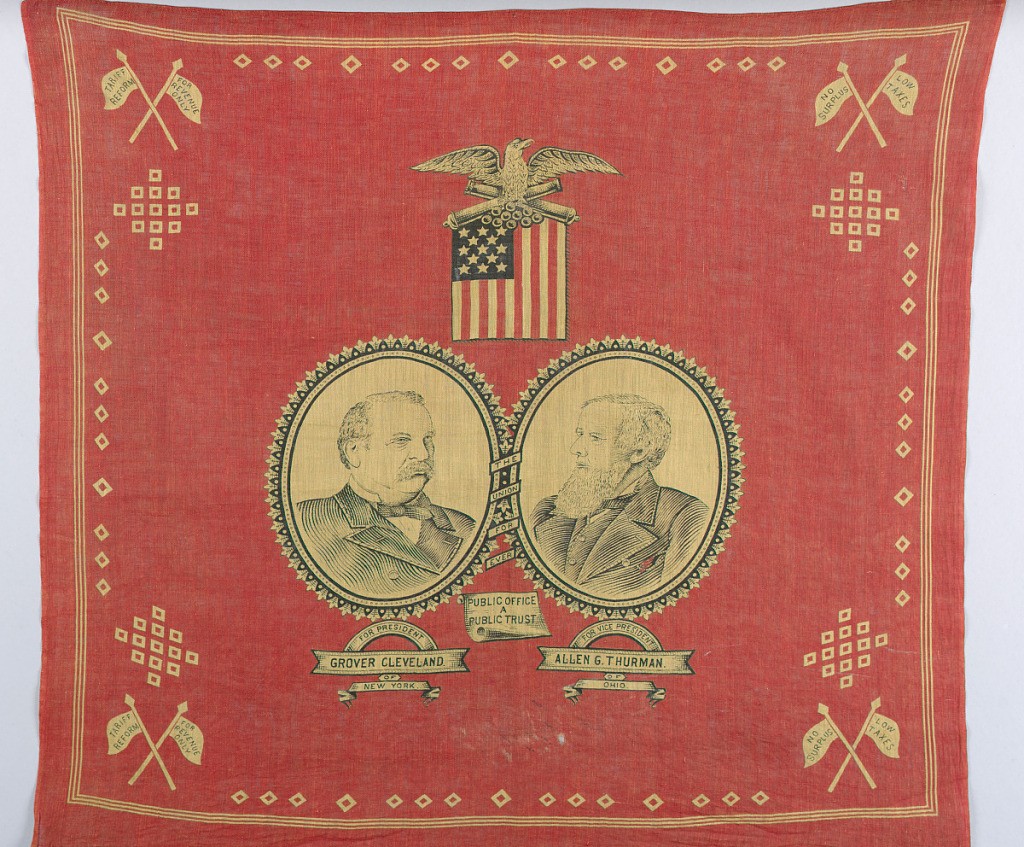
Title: Handkerchief
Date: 1888
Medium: cotton Technique: printed on plain weave
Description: Red campaign handkerchief has two central portrait medallions containing presidential candidate Grover Cleveland and vice-presidential candidate Allen G. Thurman. Above the medallions is an American flag with an eagle perched over two cannons and a mound of cannonballs. Crossed yellow flags in each corner have messages: Tariff Reform, For Revenue Only and No Surplus, Low Taxes. Portrait medallions are connected with four separate bands containing: The Union For Ever. Below is a banner proclaiming: Public Office A Public Trust. Narrow guard border of three thin yellow lines.